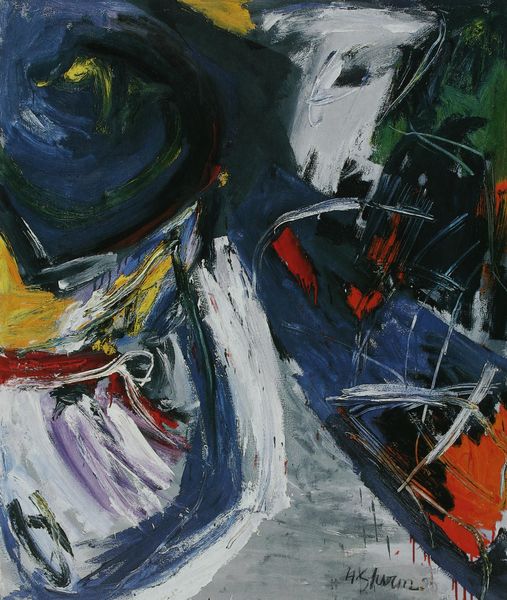
Künstler: Helmut Sturm
Institution: unbekannt
Schlagwörter: blau, dunkel, gemälde, himmel, mann, wasser, weiß, gelb, grün, grau, orange, schwarz, strasse, rot, tier, weg, expressionismus, malerei, signatur, öl, feld, felder, pastos, wald, hellblau, ornage, farbig, moderne, abstrakt, farben, fläche, flächen, modern, farbe, formen, lila, linien, sturm, duktus, dunkelblau, striche, abstraktion, name, unterschrift, linie, farbflächen, farbfläche, wirbel, form, künstler, strich, dynamik, kunst, pinsel, namen, diagonal, dynamisch, opak, expression, wort, mischung, pinselführung, stricke, mischen, felf, aquryl, action painting, ferbig, helmut sturm, spontan, willkür, helmuth sturm, immpression, willkürlich